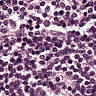
Metastatic tissue present: no